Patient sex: M
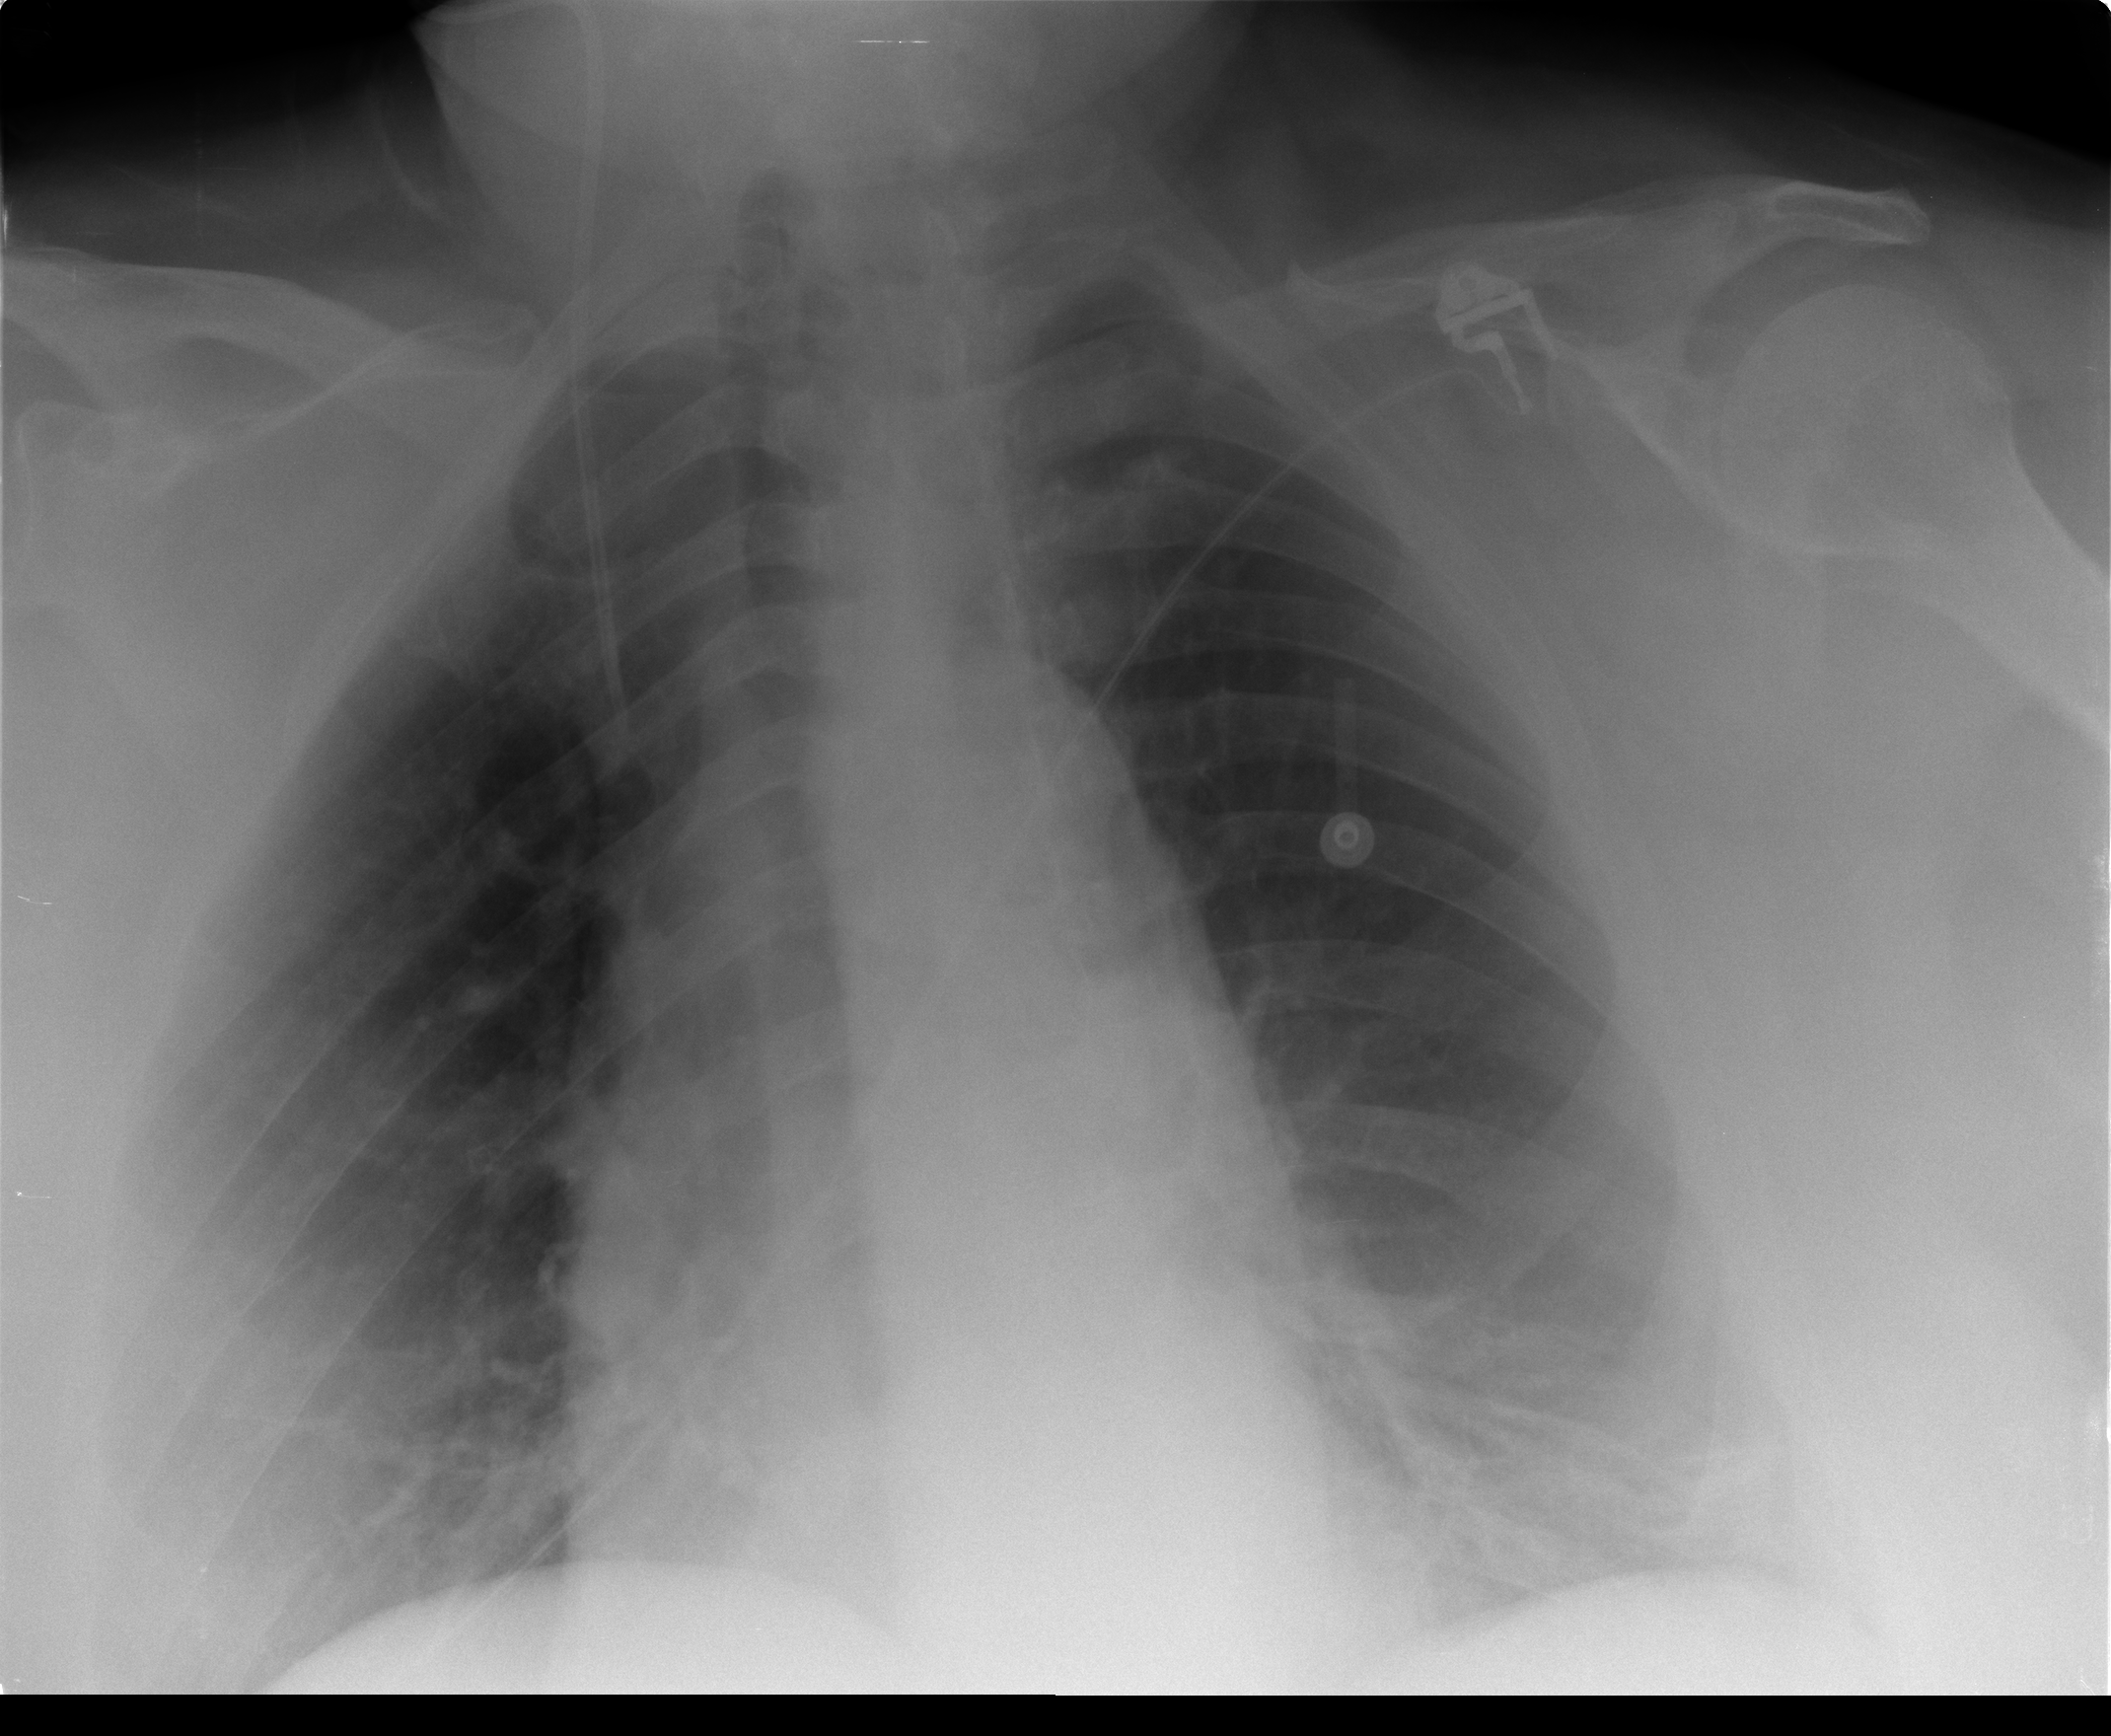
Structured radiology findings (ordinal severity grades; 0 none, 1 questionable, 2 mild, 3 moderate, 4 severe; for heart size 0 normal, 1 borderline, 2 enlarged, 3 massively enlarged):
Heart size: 0
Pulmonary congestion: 0
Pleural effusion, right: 0
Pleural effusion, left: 0
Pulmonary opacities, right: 0
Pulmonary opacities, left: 0
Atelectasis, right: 0
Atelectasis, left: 2